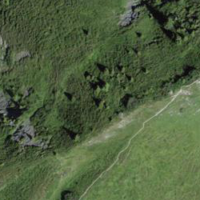
EUNIS habitat code: 31
Species observed at this site:
Alnus alnobetula